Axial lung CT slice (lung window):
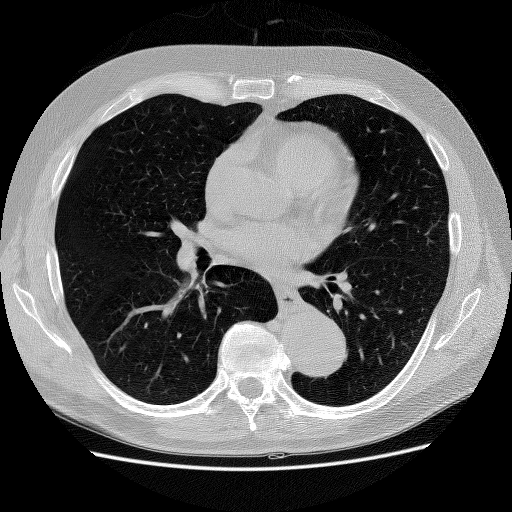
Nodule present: no